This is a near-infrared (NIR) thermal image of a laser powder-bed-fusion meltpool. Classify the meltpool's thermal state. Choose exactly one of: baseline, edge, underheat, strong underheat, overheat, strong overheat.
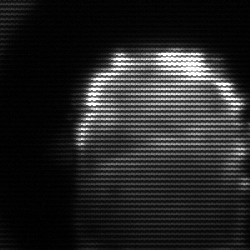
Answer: baseline